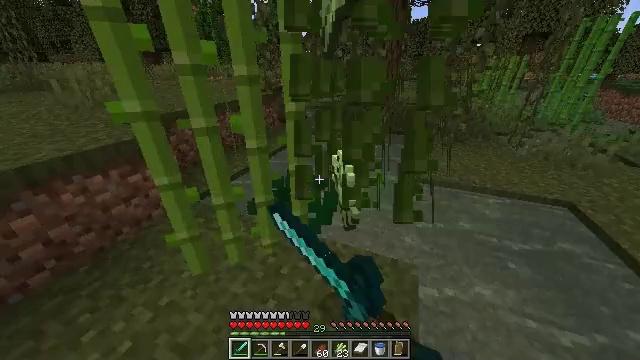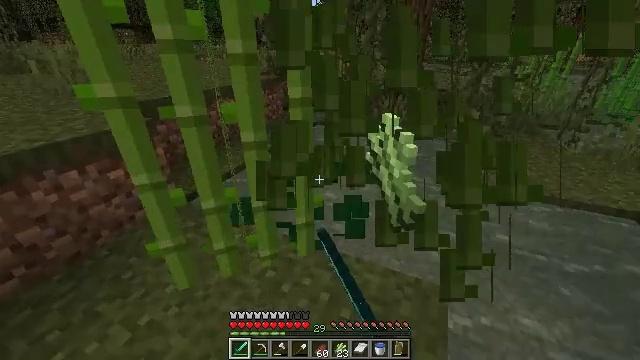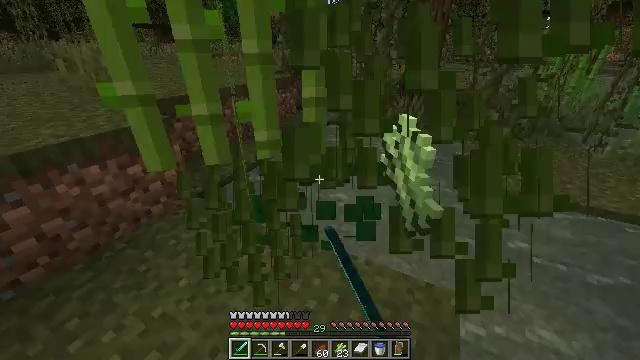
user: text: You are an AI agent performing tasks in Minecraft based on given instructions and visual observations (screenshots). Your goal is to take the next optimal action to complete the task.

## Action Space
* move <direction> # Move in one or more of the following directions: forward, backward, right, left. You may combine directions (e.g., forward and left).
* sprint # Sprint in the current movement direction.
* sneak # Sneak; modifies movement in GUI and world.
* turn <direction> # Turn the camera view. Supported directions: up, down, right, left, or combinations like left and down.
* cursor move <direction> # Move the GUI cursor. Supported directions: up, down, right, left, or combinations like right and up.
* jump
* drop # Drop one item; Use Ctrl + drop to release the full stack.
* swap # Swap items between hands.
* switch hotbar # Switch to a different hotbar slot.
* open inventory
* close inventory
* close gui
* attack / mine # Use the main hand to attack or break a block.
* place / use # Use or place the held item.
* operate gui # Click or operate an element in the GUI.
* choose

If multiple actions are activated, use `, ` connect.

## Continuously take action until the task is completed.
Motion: motion action
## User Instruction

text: Break the lily pad.
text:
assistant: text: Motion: turn left, attack / mine
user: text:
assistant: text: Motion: move forward, turn left, attack / mine
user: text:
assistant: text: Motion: attack / mine